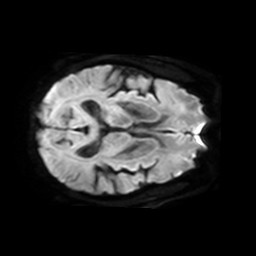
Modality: TRACE
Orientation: axial
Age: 59
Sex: female
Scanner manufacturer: philips
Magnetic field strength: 3 T
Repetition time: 3.206 s
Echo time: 0.076 s